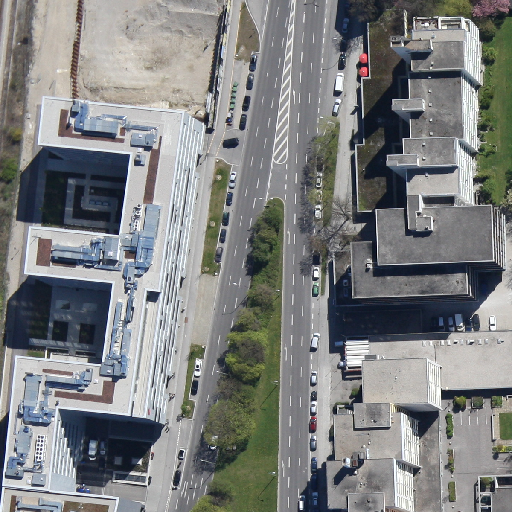
Referring expression: van